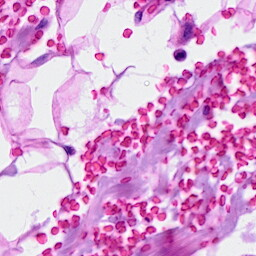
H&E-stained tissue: Breast